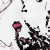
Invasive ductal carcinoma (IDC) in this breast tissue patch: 0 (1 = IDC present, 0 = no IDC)